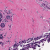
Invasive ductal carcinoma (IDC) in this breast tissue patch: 0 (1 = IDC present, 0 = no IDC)